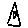
Label: triangle